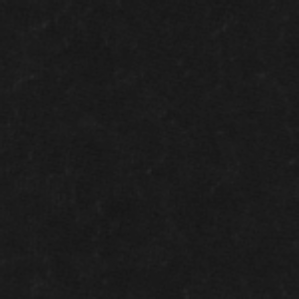
Label: frost